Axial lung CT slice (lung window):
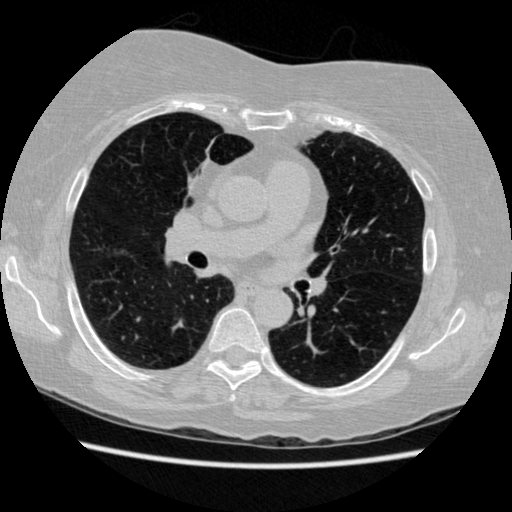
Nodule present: no